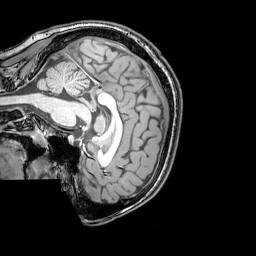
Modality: T1w
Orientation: sagittal
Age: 23
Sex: male
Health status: healthy
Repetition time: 0.081 s
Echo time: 0.037 s